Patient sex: M
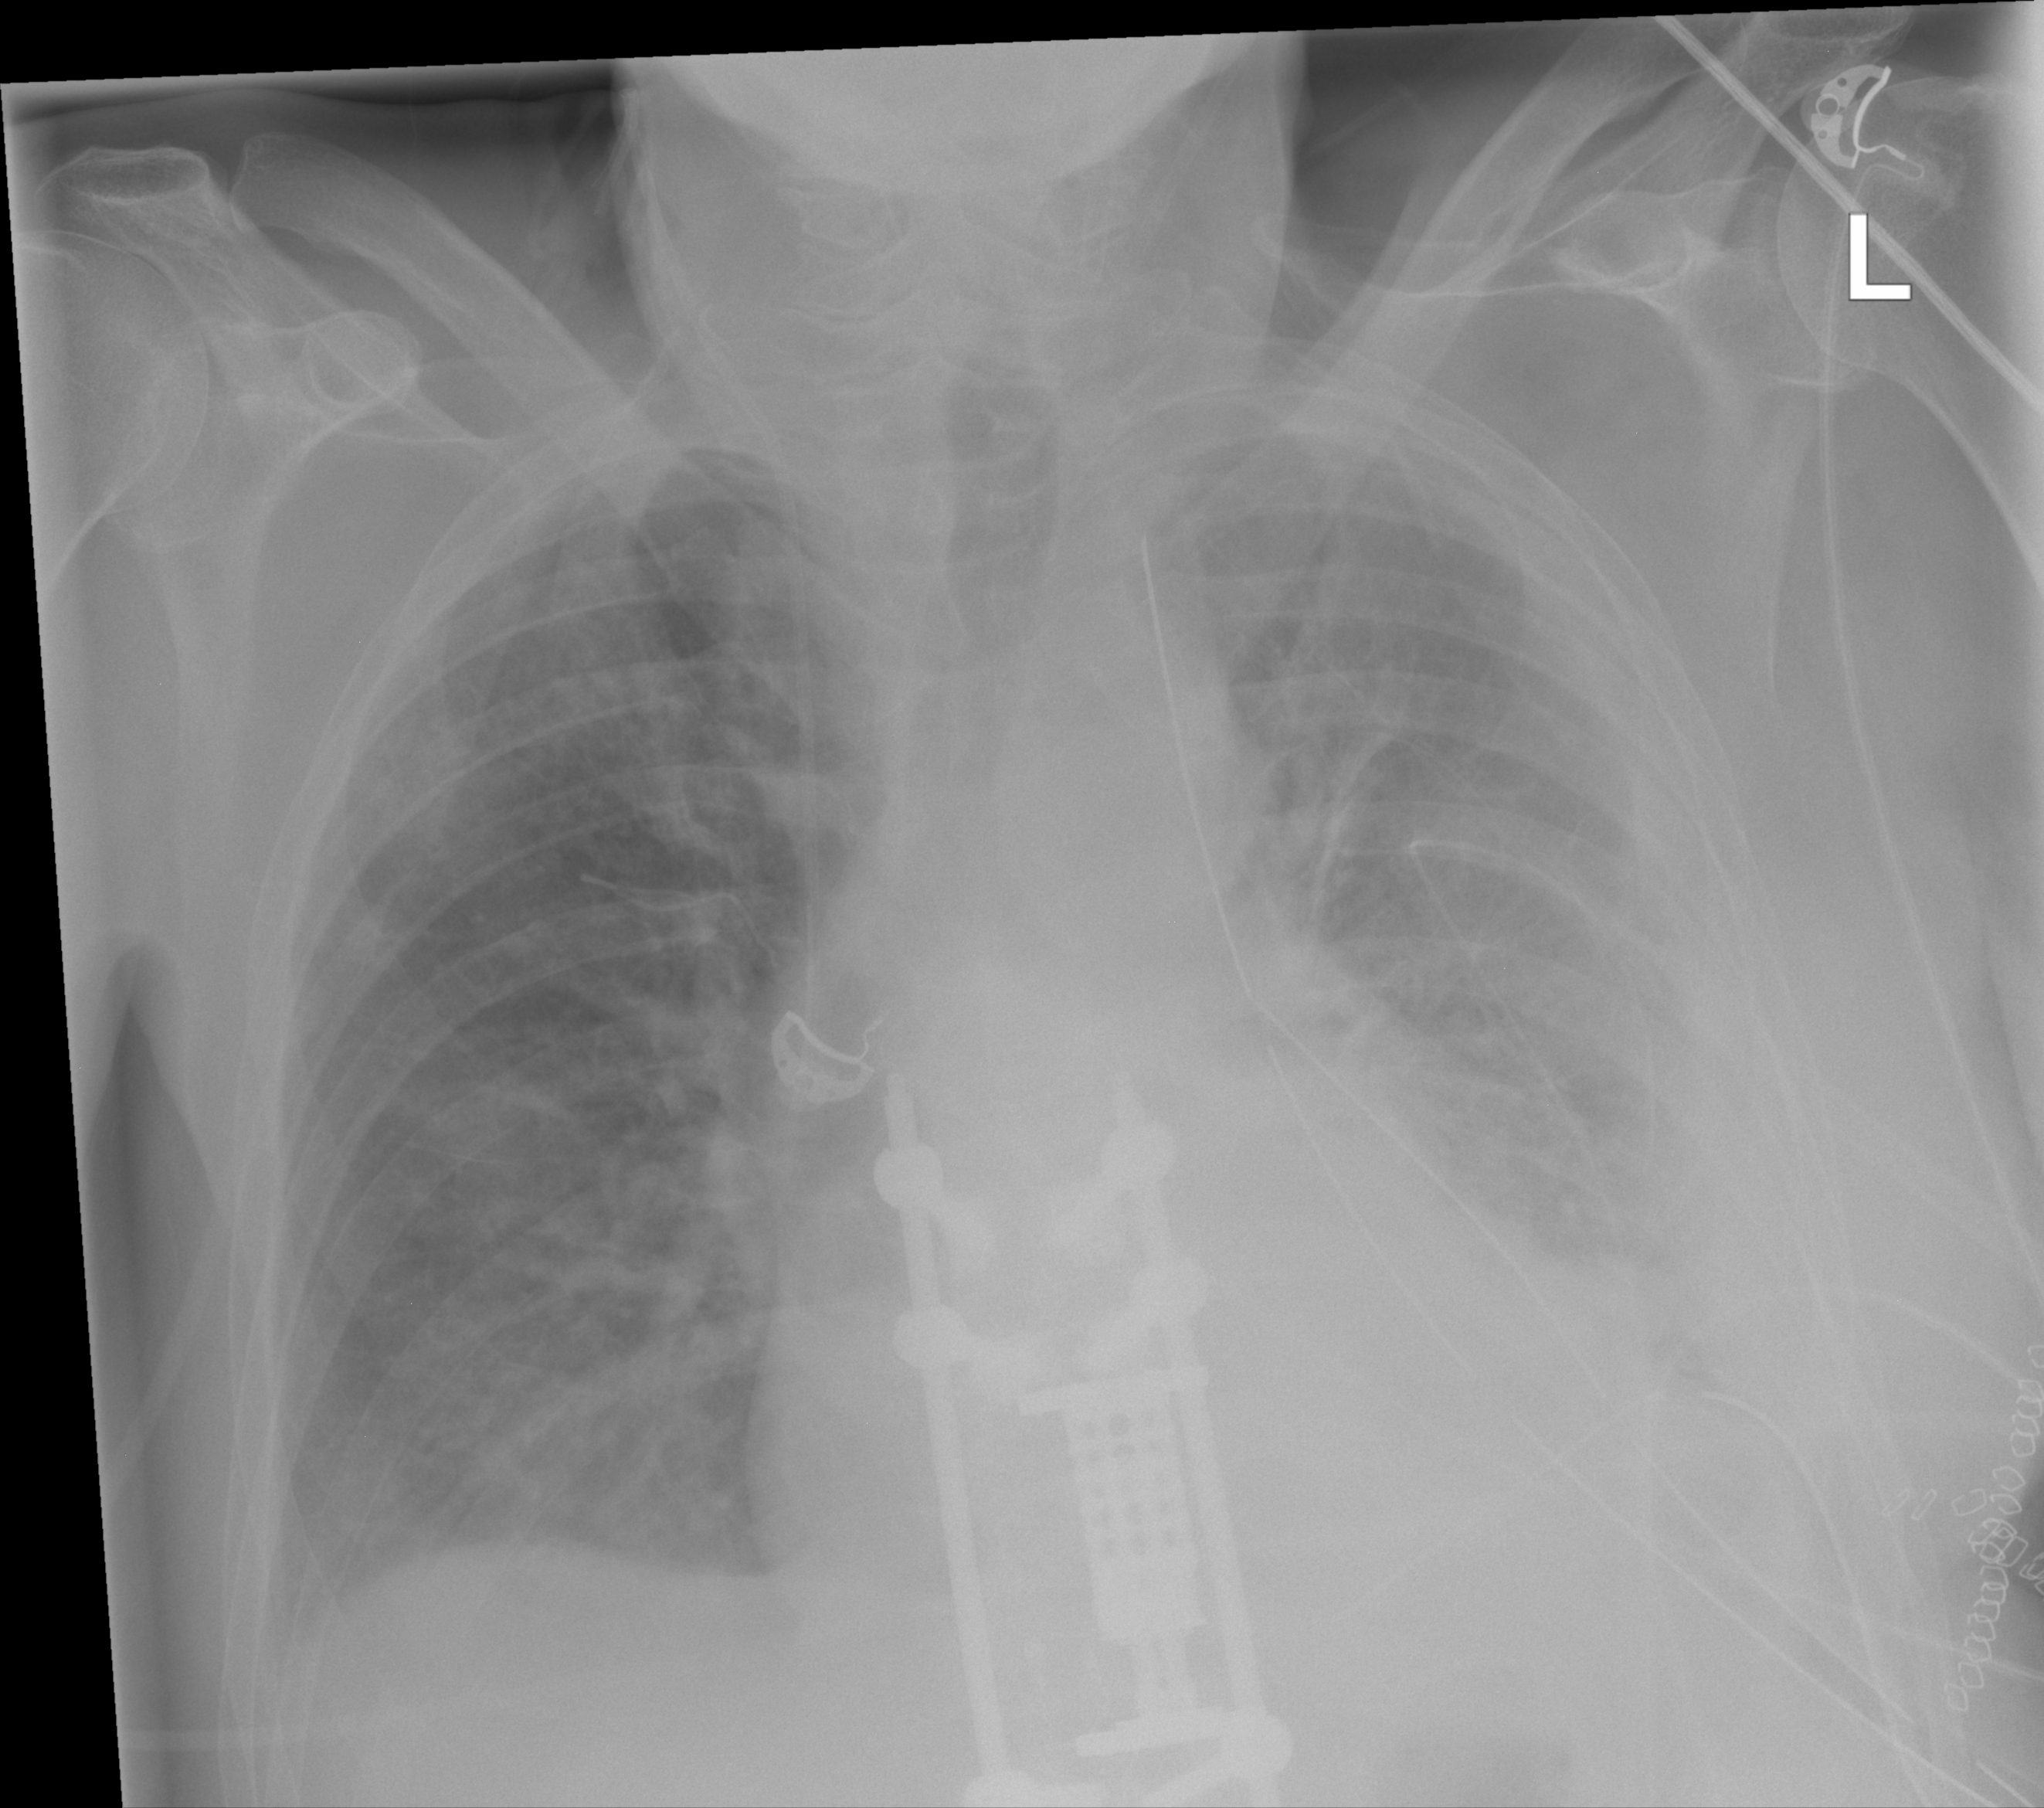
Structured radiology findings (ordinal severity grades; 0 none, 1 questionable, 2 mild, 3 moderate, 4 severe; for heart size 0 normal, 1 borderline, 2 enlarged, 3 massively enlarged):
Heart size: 2
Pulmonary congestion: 1
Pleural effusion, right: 1
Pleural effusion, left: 2
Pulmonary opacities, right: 0
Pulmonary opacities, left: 0
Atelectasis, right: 1
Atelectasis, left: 2